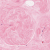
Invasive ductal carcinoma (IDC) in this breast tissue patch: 0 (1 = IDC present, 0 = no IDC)